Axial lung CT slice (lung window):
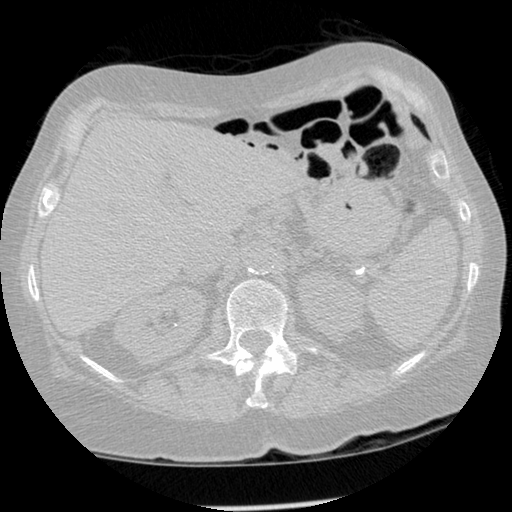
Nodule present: no